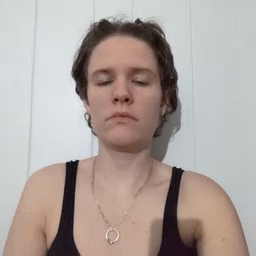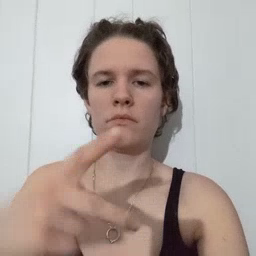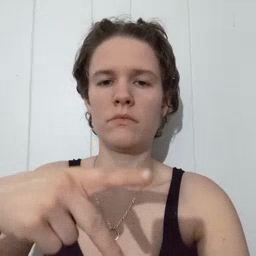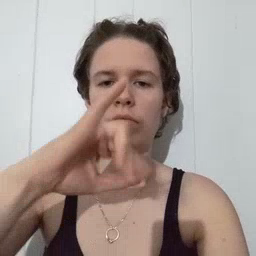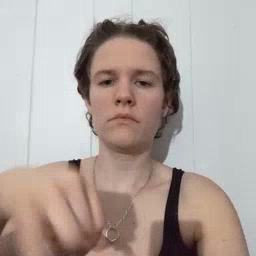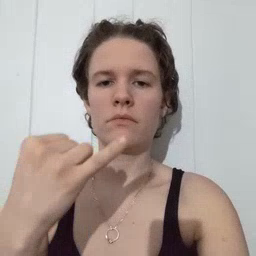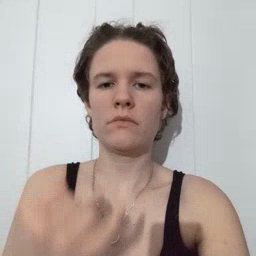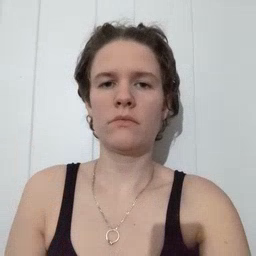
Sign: pajamas